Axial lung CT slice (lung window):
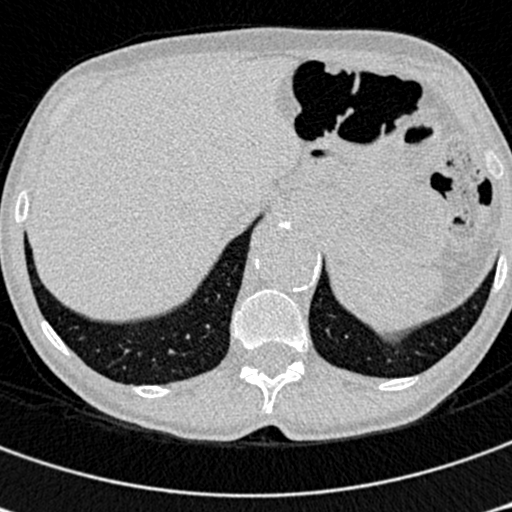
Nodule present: no